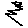
Label: zigzag